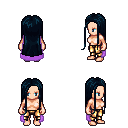
a pixel art fantasy rpg character, female body template, human, light skin, lavender cape, gold greaves, raven extra-long hairstyle, four views (front, back, left, right), 2x2 character sprite sheet, small pixel art, hard edges, no anti-aliasing